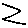
Label: zigzag